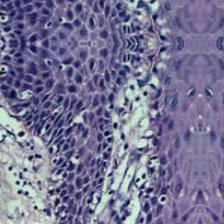
Diagnosis: Normal